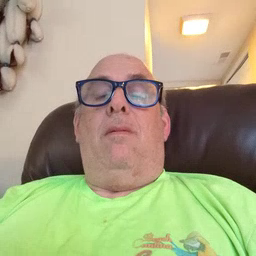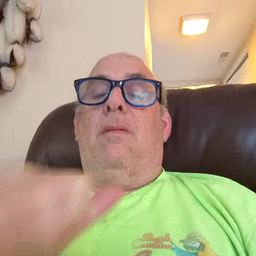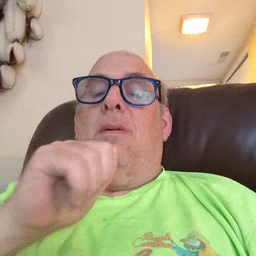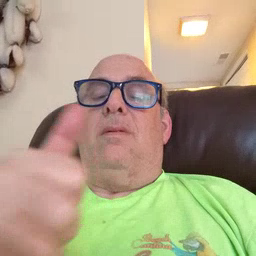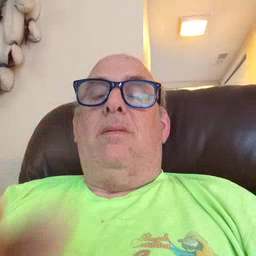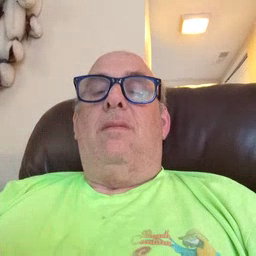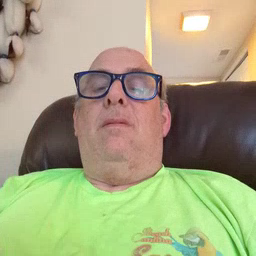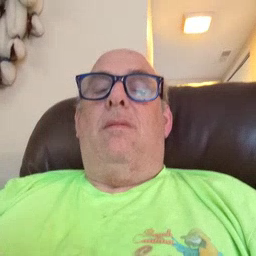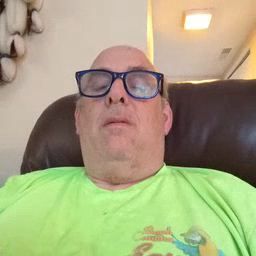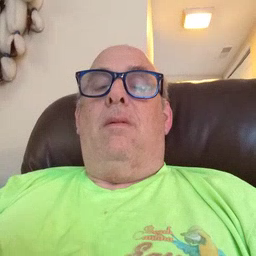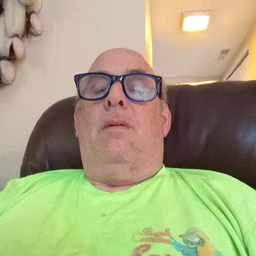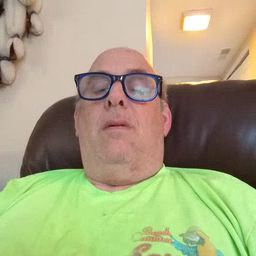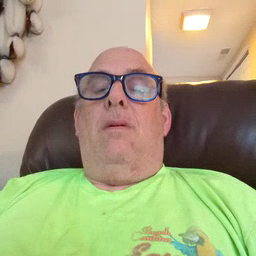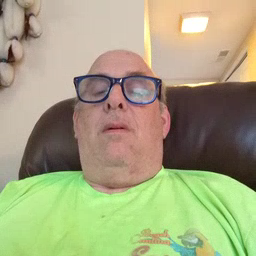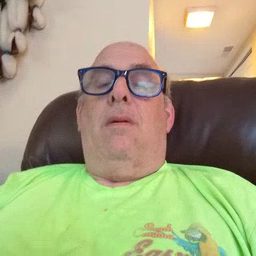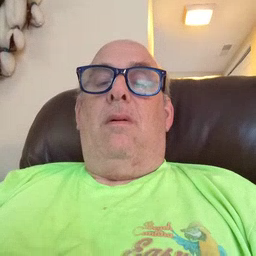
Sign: not